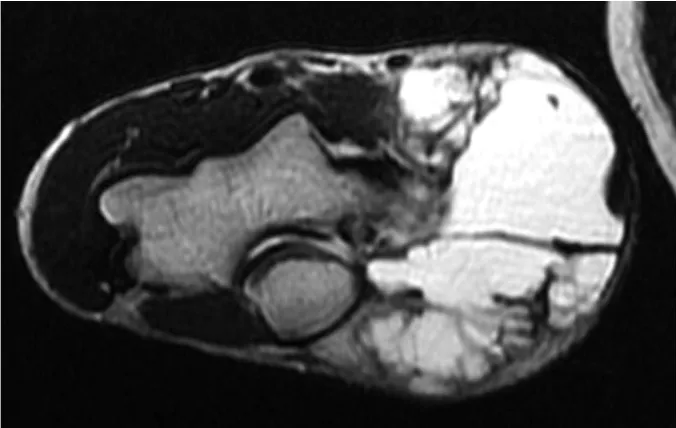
Pre-operative magnetic resonance image, showing the axial T2WI.
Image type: radiology (mri)